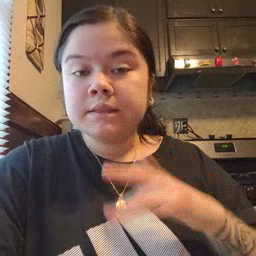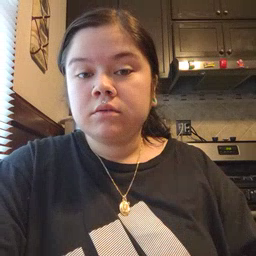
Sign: empty